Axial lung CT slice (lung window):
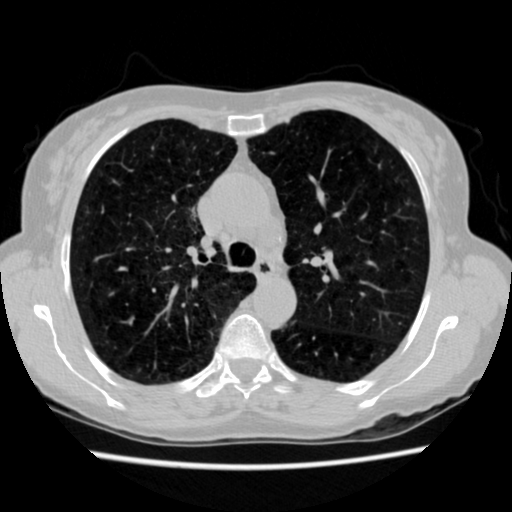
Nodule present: yes
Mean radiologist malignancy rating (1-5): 2.5